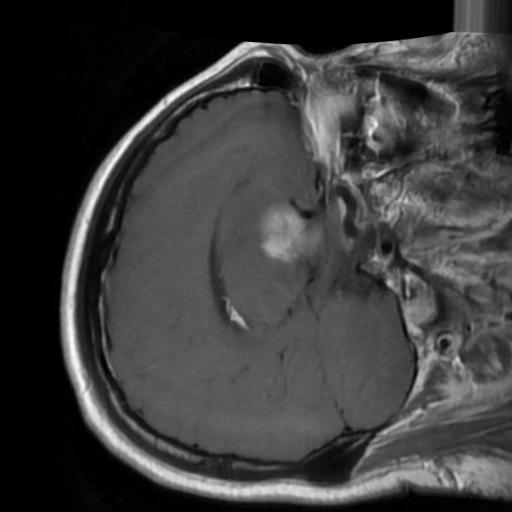
Label: brain_tumor